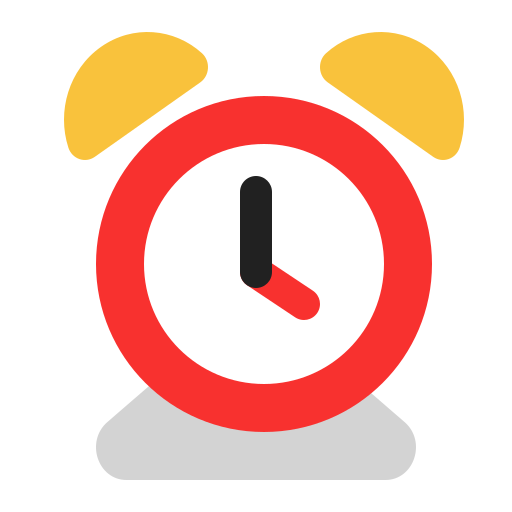
alarm clock flat